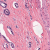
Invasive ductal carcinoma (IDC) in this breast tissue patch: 1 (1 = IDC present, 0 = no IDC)